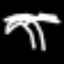
Label: palm tree